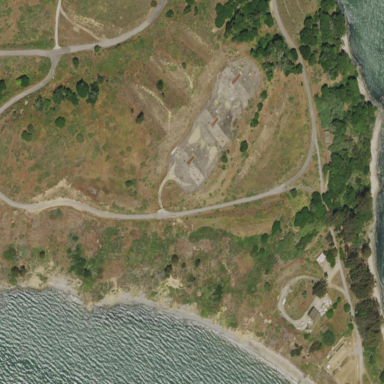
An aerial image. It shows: Historical fort.